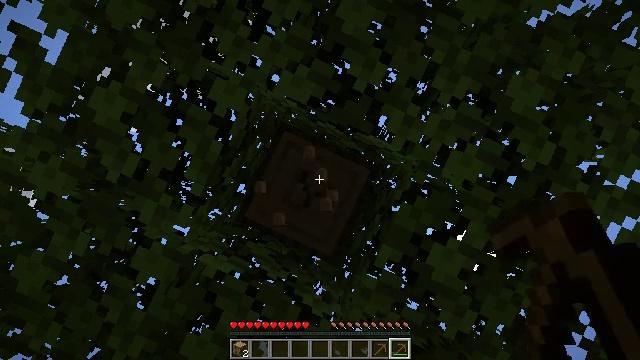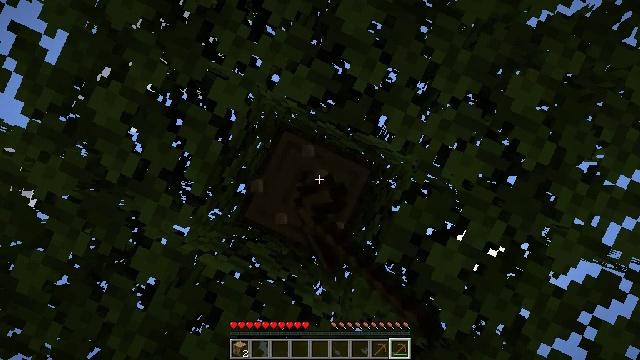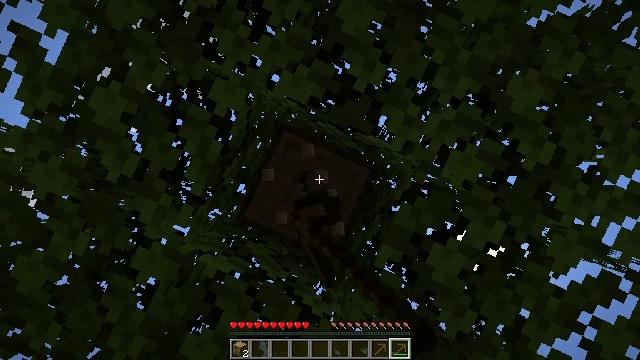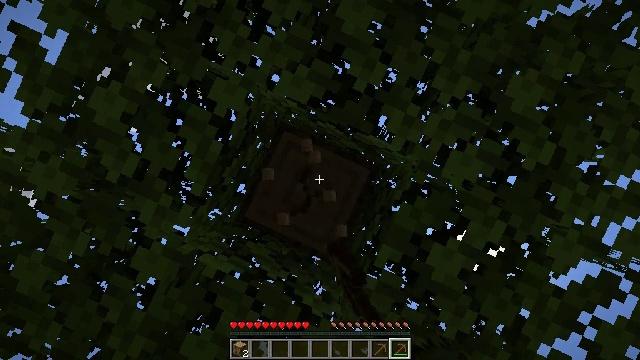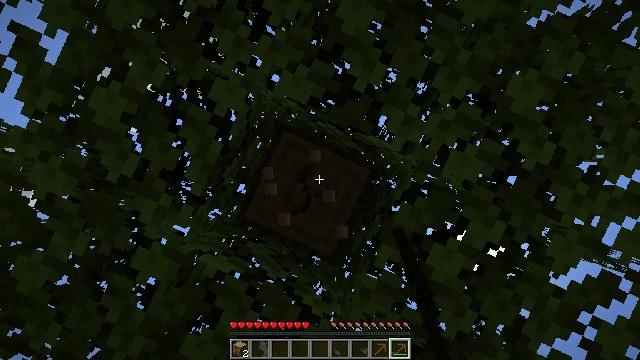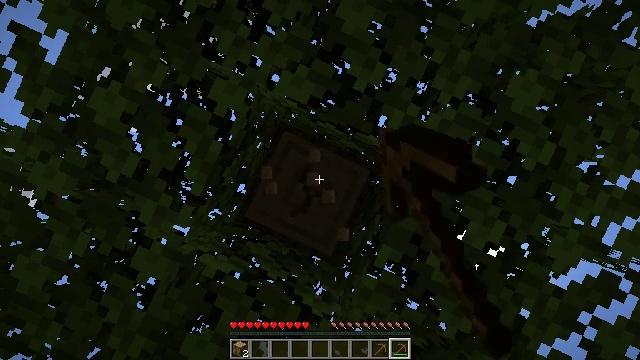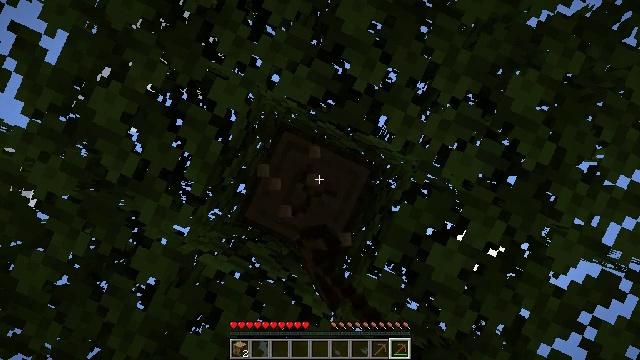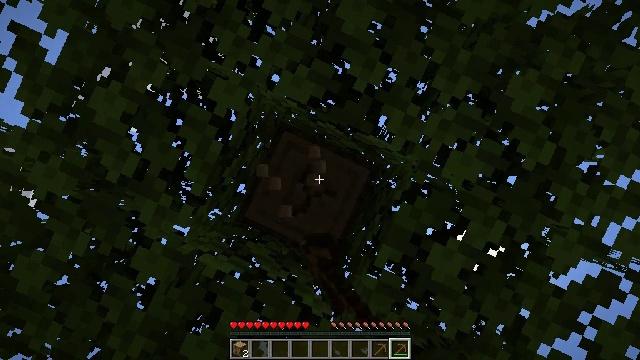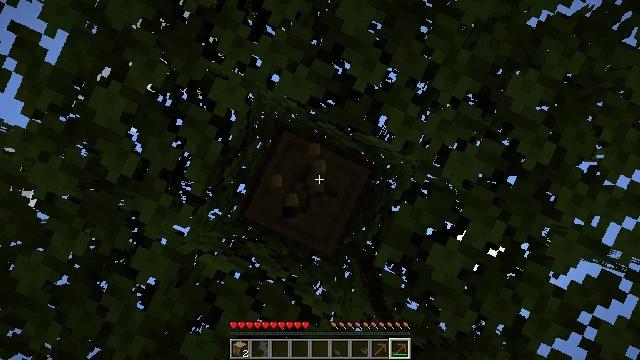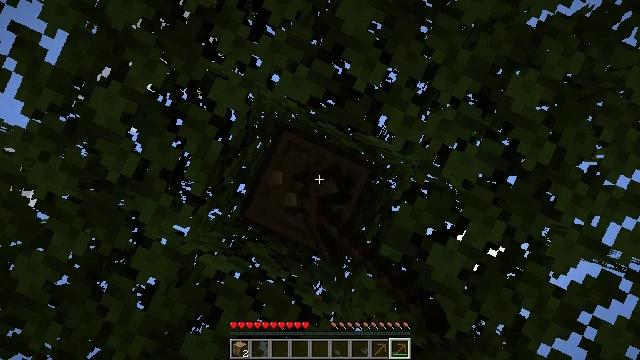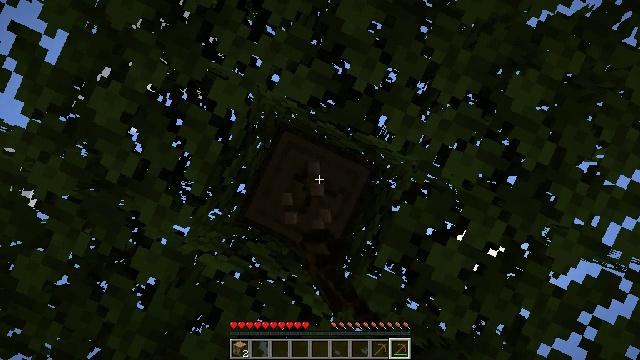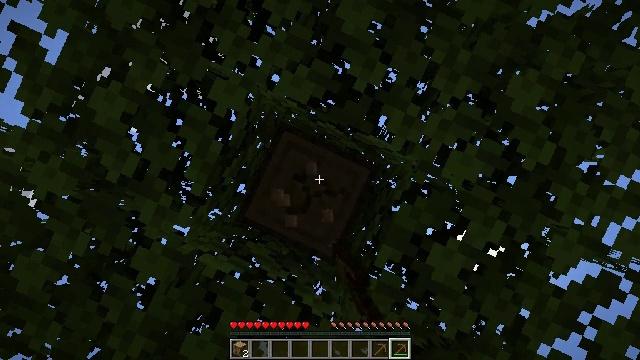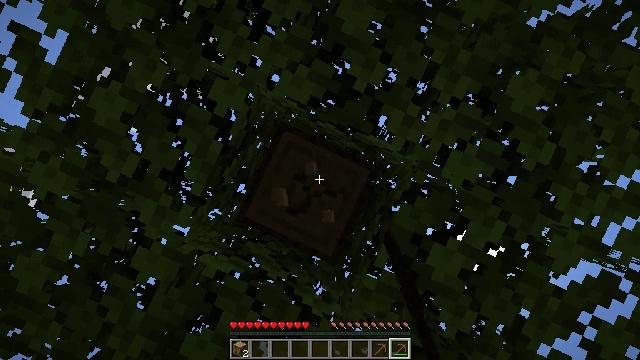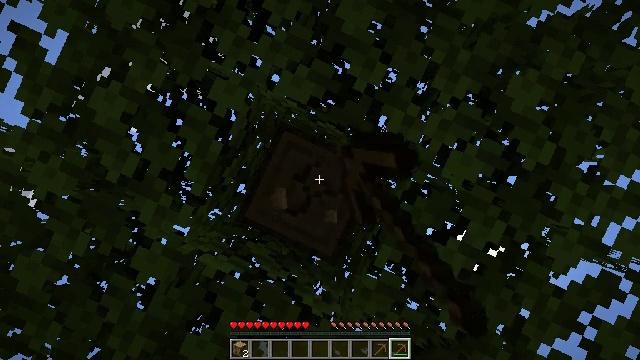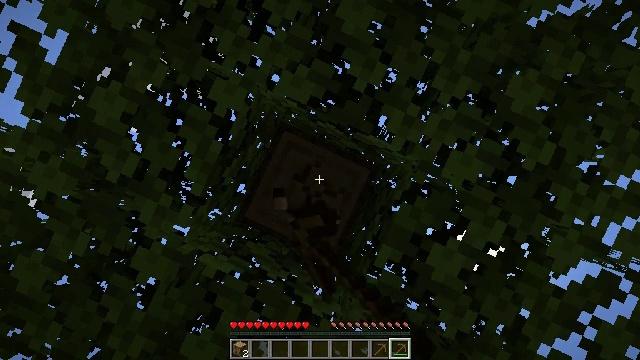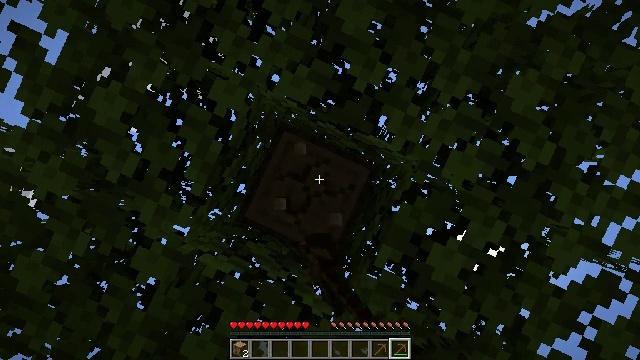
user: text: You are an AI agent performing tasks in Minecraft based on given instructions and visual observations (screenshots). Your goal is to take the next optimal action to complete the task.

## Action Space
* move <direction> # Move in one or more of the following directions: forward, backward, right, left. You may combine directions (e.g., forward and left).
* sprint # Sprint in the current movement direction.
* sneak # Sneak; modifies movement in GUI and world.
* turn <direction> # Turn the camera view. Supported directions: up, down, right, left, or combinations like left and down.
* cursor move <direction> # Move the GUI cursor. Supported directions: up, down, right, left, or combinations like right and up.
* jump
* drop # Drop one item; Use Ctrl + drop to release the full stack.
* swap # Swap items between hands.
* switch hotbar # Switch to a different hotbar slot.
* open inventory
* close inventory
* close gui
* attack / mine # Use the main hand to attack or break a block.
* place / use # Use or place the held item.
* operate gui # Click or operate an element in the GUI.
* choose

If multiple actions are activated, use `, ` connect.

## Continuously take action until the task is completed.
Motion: motion action
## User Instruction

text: Cut down the tree and harvest oak logs.
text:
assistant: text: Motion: attack / mine
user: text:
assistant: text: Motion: attack / mine
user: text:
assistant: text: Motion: attack / mine
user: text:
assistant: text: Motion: attack / mine
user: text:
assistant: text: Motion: attack / mine
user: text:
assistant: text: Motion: attack / mine
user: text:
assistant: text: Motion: attack / mine
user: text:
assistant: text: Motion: attack / mine
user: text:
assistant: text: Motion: attack / mine
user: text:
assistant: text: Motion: attack / mine
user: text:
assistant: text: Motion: attack / mine
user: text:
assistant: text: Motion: attack / mine
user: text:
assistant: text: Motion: attack / mine
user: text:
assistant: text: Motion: attack / mine
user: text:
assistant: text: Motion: attack / mine
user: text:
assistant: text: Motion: attack / mine
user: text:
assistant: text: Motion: attack / mine
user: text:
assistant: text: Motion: attack / mine
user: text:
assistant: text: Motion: attack / mine
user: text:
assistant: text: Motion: attack / mine
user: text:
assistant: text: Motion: attack / mine
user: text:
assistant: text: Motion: attack / mine
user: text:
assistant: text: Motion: attack / mine
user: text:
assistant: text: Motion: attack / mine
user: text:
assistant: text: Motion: attack / mine
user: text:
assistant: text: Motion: attack / mine
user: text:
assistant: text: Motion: attack / mine
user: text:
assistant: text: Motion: attack / mine
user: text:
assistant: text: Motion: attack / mine
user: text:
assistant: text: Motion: attack / mine